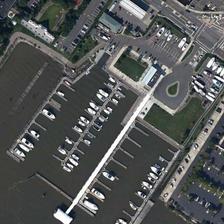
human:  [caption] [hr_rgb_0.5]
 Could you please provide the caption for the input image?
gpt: there is a port on one side of a road together with a parking lot and sports fields  where some boats parked or moored .

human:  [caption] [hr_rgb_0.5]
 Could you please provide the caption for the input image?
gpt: there is a port on one side of a road together with a parking lot and sports fields  where some boats parked or moored .

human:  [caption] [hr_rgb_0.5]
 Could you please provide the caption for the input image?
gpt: several boats are docking inside this port while some ships lies on its bank .

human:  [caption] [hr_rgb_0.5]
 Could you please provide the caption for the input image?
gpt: there is a port on one side of a road together with a parking lot and sports fields  where some boats parked or moored .

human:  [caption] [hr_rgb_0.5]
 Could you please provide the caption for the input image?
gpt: some boats are in a port near several buildings and several green trees .